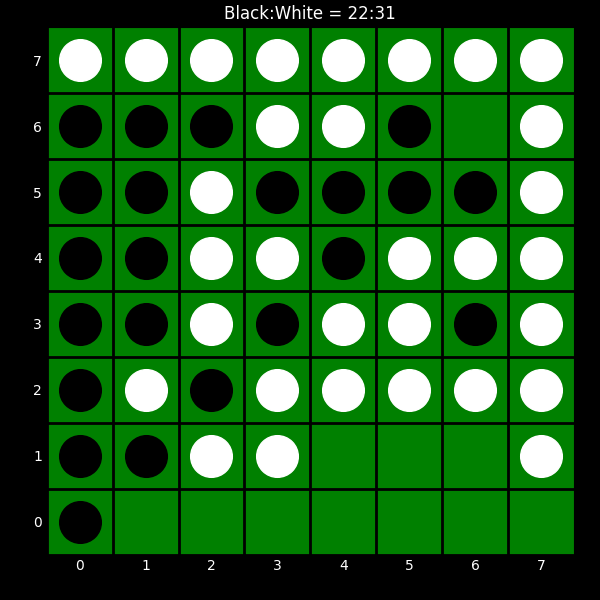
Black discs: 22
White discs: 31